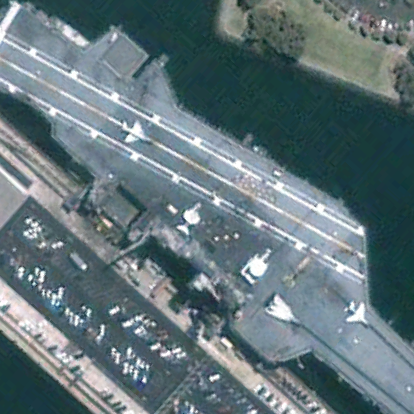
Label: Midway-class_aircraft_carrier